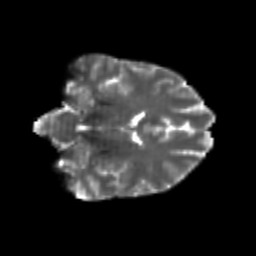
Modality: T2w
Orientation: coronal
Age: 26
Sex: female
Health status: healthy
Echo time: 0.074 s